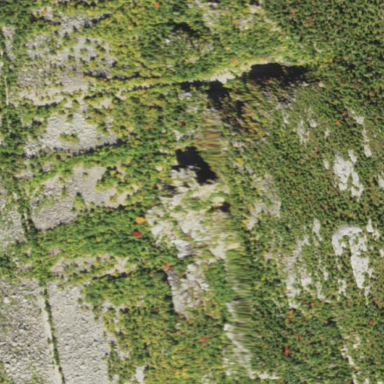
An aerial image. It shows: Landscape dominated by bare rock.